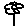
Label: flower